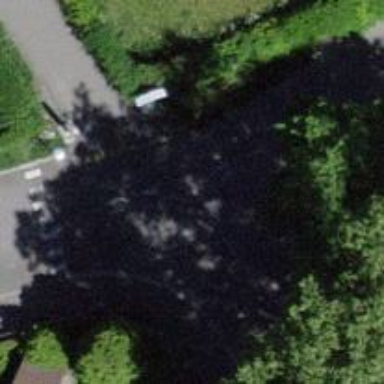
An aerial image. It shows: Smooth asphalt road in residential area.